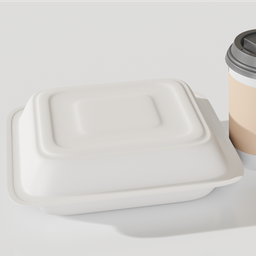
Label: tools